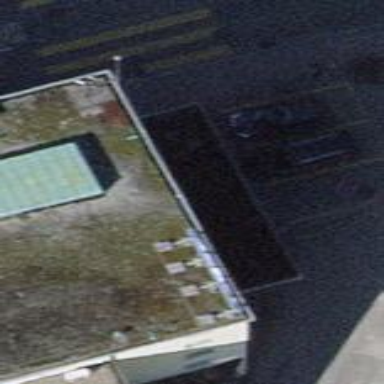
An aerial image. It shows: View of roof of building.